Question: I have a very small animation I want to do by moving a view's frame using blocks (rather than the animation headers).
My view hierarchy is quite big so I will explain everything in regards of the specific view I want to animate.
The biggest view is the one that takes the whole screen, so it is 320x480 points. Inside this view, I have another view called "keypadContainerView" that is 320x200 points, located on 0, 261 and it appears at the bottom of the screen. This keypadContainerView has a subview called keypadView, which has a bunch of small buttons as subviews.
Biggest View -> KeypadContainerView -> keypadView -> UIbuttons.
An screenshot:

Although this could go without saying, the keypad there is the keypadContainerView, with is't keypadView and buttons. I need this hierarchy because I'm aiming for eye candy here, and each layer has a different background.
The way I create and deal with that view is here:
'''
keypadViewContainer = [[[UIView alloc] initWithFrame:CGRectMake(0, 261, 320, 200)] autorelease]; //(Original is 0, 261, 320, 200)
keypadView = [[UIView alloc] initWithFrame:CGRectMake(0, 0, 320, 200)];
[keypadViewContainer addSubview:keypadView];
//Add the buttons
[self.view addSubview:keypadViewContainer];
'''
And this is how I'm trying to animate it:
'''
-(void)viewDidAppear:(BOOL)animated
{
[super viewDidAppear:animated];
[UIView animateWithDuration:5.0 animations:^{
self.keypadViewContainer.frame = CGRectMake(0, 0, 320, 200);
} completion:NULL];
}
'''
What is funny is that if I NSLog something in the animations: parameter, I actually get some output so the method is definitely getting called. It's just not animating anything at all.
The whole controller code is here, in case you need it:
'''
//UnlockKeyboardViewController
//------------------------------------------------------------------------
@interface UnlockKeyboardViewController : UIViewController
{
NSArray *buttons;
NSArray *passcodeFields;
UIImage *buttonBackgroundImage;
UIImage *buttonBackgroundHighlightedImage;
UIImage *middleButtonBackgroundImage;
UIImage *middleButtonBackgroundImageHighlighted;
UIImage *screenBackgroundImage;
UIImage *infoViewContainerImage;
UIImage *keypadViewContainerImage;
UIImage *passcodeFieldsContainerImage;
UIImage *infoViewImage;
UIImage *passcodeViewImage;
UIView *infoViewContainer;
UIView *keypadViewContainer;
UIView *passcodeFieldsContainer;
UIView *infoView;
UIView *keypadView;
UIView *passcodeFieldsView;
UIView *infoToDisplayView; //The view the programmer passes to show in infoView.
}
@property(nonatomic, retain)UIImage *buttonBackgroundImage;
@property(nonatomic, retain)UIImage *buttonBackgroundHighlightedImage;
@property(nonatomic, retain)UIImage *screenBackgroundImage;
@property(nonatomic, retain)UIImage *keypadViewBackgroundImage;
@property(nonatomic, retain)UIImage *infoViewContainerImage;
@property(nonatomic, retain)UIImage *keypadViewContainerImage;
@property(nonatomic, retain)UIImage *passcodeFieldsContainerImage;
@property(nonatomic, retain)UIImage *infoViewImage;
@property(nonatomic, retain)UIImage *passcodeViewImage;
@property(nonatomic, retain)UIView *infoToDisplayView;
//Properties for container views.
@property(nonatomic, retain)UIView *infoViewContainer;
@property(nonatomic, retain)UIView *keypadViewContainer;
@property(nonatomic, retain)UIView *passcodeFieldsContainer;
@end
@implementation UnlockKeyboardViewController
@synthesize buttonBackgroundImage = _buttonBackgroundImage;
@synthesize buttonBackgroundHighlightedImage = _buttonBackgroundHighlightedImage;
@synthesize screenBackgroundImage = _screenBackgroundImage;
@synthesize keypadViewBackgroundImage = _keypadViewBackgroundImage;
@synthesize infoViewContainerImage = _infoViewContainerImage;
@synthesize keypadViewContainerImage = _keypadViewContainerImage;
@synthesize passcodeFieldsContainerImage = _passcodeFieldsContainerImage;
@synthesize infoViewImage = _infoViewImage;
@synthesize passcodeViewImage = _passcodeViewImage;
@synthesize infoToDisplayView = _infoToDisplayView;
//Synthesizers for container views.
@synthesize infoViewContainer = _infoViewContainer;
@synthesize keypadViewContainer = _keypadViewContainer;
@synthesize passcodeFieldsContainer = _passcodeFieldsContainer;
-(void)loadView
{
[super loadView];
self.view.frame = CGRectMake(0, 0, 320, 480);
_unlockKeyboardBundle = [NSBundle bundleForClass:[self class]];
buttonBackgroundImage = [UIImage imageWithContentsOfFile:[_unlockKeyboardBundle pathForResource:@"button" ofType:@"png"]];
middleButtonBackgroundImage = [UIImage imageWithContentsOfFile:[_unlockKeyboardBundle pathForResource:@"middleButton" ofType:@"png"]];
buttonBackgroundHighlightedImage = [UIImage imageWithContentsOfFile:[_unlockKeyboardBundle pathForResource:@"pushedButton" ofType:@"png"]];
middleButtonBackgroundImageHighlighted = [UIImage imageWithContentsOfFile:[_unlockKeyboardBundle pathForResource:@"pushedButtonMiddle" ofType:@"png"]];
infoViewContainerImage = [UIImage imageWithContentsOfFile:[_unlockKeyboardBundle pathForResource:@"infoViewContainerImage" ofType:@"png"]];
keypadViewContainerImage = [UIImage imageWithContentsOfFile:[_unlockKeyboardBundle pathForResource:@"keypadViewContainerImage" ofType:@"png"]];
passcodeFieldsContainerImage = [UIImage imageWithContentsOfFile:[_unlockKeyboardBundle pathForResource:@"passcodeViewContainerImage" ofType:@"png"]];
infoViewImage = [UIImage imageWithContentsOfFile:[_unlockKeyboardBundle pathForResource:@"infobackground" ofType:@"png"]];
passcodeViewImage = [UIImage imageWithContentsOfFile:[_unlockKeyboardBundle pathForResource:@"passcodescreen" ofType:@"png"]];
//self.backgroundColor = [UIColor colorWithPatternImage:[UIImage imageWithContentsOfFile:[_unlockKeyboardBundle pathForResource:@"lockbackground" ofType:@"png"]]];
NSAutoreleasePool *pool = [[NSAutoreleasePool alloc] init];
keypadViewContainer = [[[UIView alloc] initWithFrame:CGRectMake(0, 261, 320, 200)] autorelease]; //(Original is 0, 261, 320, 200)
keypadView = [[UIView alloc] initWithFrame:CGRectMake(0, 0, 320, 200)];
[keypadViewContainer addSubview:keypadView];
keypadViewContainer.backgroundColor = [UIColor colorWithPatternImage:keypadViewContainerImage];
NSMutableArray *tempButtons = [NSMutableArray array];
self.view.opaque = YES;
UIButton *button1 = [UIButton buttonWithType:UIButtonTypeCustom];
[button1 setTitle:@"1" forState:UIControlStateNormal];
button1.frame = CGRectMake(0, 0, 106, 50);
UIButton *button4 = [UIButton buttonWithType:UIButtonTypeCustom];
[button4 setTitle:@"4" forState:UIControlStateNormal];
button4.frame = CGRectMake(0, 50, 106, 50);
UIButton *button7 = [UIButton buttonWithType:UIButtonTypeCustom];
[button7 setTitle:@"7" forState:UIControlStateNormal];
button7.frame = CGRectMake(0, 100, 106, 50);
UIButton *cancel = [UIButton buttonWithType:UIButtonTypeCustom];
[cancel setTitle:NSLocalizedString(@"cancel", @"Cancel string") forState:UIControlStateNormal];
cancel.frame = CGRectMake(0, 150, 106, 50);
UIButton *button2 = [UIButton buttonWithType:UIButtonTypeCustom];
[button2 setTitle:@"2" forState:UIControlStateNormal];
button2.frame = CGRectMake(106, 0, 108, 50);
UIButton *button5 = [UIButton buttonWithType:UIButtonTypeCustom];
[button5 setTitle:@"5" forState:UIControlStateNormal];
button5.frame = CGRectMake(106, 50, 108, 50);
UIButton *button8 = [UIButton buttonWithType:UIButtonTypeCustom];
[button8 setTitle:@"8" forState:UIControlStateNormal];
button8.frame = CGRectMake(106, 100, 108, 50);
UIButton *button0 = [UIButton buttonWithType:UIButtonTypeCustom];
[button0 setTitle:@"0" forState:UIControlStateNormal];
button0.frame = CGRectMake(106, 150, 108, 50);
UIButton *button3 = [UIButton buttonWithType:UIButtonTypeCustom];
[button3 setTitle:@"3" forState:UIControlStateNormal];
button3.frame = CGRectMake(214, 0, 106, 50);
UIButton *button6 = [UIButton buttonWithType:UIButtonTypeCustom];
[button6 setTitle:@"6" forState:UIControlStateNormal];
button6.frame = CGRectMake(214, 50, 106, 50);
UIButton *button9 = [UIButton buttonWithType:UIButtonTypeCustom];
[button9 setTitle:@"9" forState:UIControlStateNormal];
button9.frame = CGRectMake(214, 100, 106, 50);
UIButton *cancelOrDelete = [UIButton buttonWithType:UIButtonTypeCustom];
[cancelOrDelete setTitle:@"<-" forState:UIControlStateNormal];
cancelOrDelete.frame = CGRectMake(214, 150, 108, 50);
[tempButtons addObject:button1];
[tempButtons addObject:button2];
[tempButtons addObject:button3];
[tempButtons addObject:button4];
[tempButtons addObject:button5];
[tempButtons addObject:button6];
[tempButtons addObject:button7];
[tempButtons addObject:button8];
[tempButtons addObject:button9];
[tempButtons addObject:button0];
[tempButtons addObject:cancel];
[tempButtons addObject:cancelOrDelete];
buttons = [[NSArray arrayWithArray:tempButtons] retain];
for(UIButton *theButton in buttons)
{
if([theButton.currentTitle isEqualToString:@"2"] || [theButton.currentTitle isEqualToString:@"5"] || [theButton.currentTitle isEqualToString:@"8"] || [theButton.currentTitle isEqualToString:@"0"])
{
[theButton setBackgroundImage:middleButtonBackgroundImage forState:UIControlStateNormal];
[theButton setBackgroundImage:middleButtonBackgroundImageHighlighted forState:UIControlStateHighlighted];
}else
{
[theButton setBackgroundImage:buttonBackgroundImage forState:UIControlStateNormal];
[theButton setBackgroundImage:middleButtonBackgroundImageHighlighted forState:UIControlStateHighlighted];
}
[keypadView addSubview:theButton];
}
[self.view addSubview:keypadViewContainer];
passcodeFieldsView = [[[UIView alloc] initWithFrame:CGRectMake(0, 0,320, 110)] autorelease];
passcodeFieldsContainer = [[[UIView alloc] initWithFrame:CGRectMake(0, 151, 320, 110)] autorelease];
passcodeFieldsContainer.backgroundColor = [UIColor colorWithPatternImage:passcodeFieldsContainerImage];
passcodeFieldsView.backgroundColor = [UIColor colorWithPatternImage:passcodeViewImage];
NSMutableArray *passTemps = [NSMutableArray array];
UITextField *tf1 = [[[UITextField alloc] initWithFrame:CGRectMake(24, 27, 50, 50)] autorelease];
UITextField *tf2 = [[[UITextField alloc] initWithFrame:CGRectMake(98, 27, 50, 50)] autorelease];
UITextField *tf3 = [[[UITextField alloc] initWithFrame:CGRectMake(172, 27, 50, 50)] autorelease];
UITextField *tf4 = [[[UITextField alloc] initWithFrame:CGRectMake(246, 27, 50, 50)] autorelease];
[passTemps addObject:tf1];
[passTemps addObject:tf2];
[passTemps addObject:tf3];
[passTemps addObject:tf4];
passcodeFields = [[NSArray arrayWithArray:passTemps] retain];
for(UITextField *theTf in passcodeFields)
{
theTf.borderStyle = UITextBorderStyleBezel;
theTf.backgroundColor = [UIColor whiteColor];
theTf.enabled = NO;
theTf.contentVerticalAlignment = UIControlContentVerticalAlignmentCenter;
theTf.textAlignment = UITextAlignmentCenter;
theTf.adjustsFontSizeToFitWidth = YES;
theTf.alpha = 0.7;
theTf.secureTextEntry = YES;
[passcodeFieldsView addSubview:theTf];
}
[passcodeFieldsContainer addSubview:passcodeFieldsView];
[self.view addSubview:passcodeFieldsContainer];
infoView = [[[UIView alloc] initWithFrame:CGRectMake(0, 0, 320, 151)] autorelease];
infoView.backgroundColor = [UIColor colorWithPatternImage:infoViewImage];
infoViewContainer = [[[UIView alloc] initWithFrame:CGRectMake(0, 0, 320, 151)] autorelease];
infoViewContainer.backgroundColor = [UIColor colorWithPatternImage:infoViewContainerImage];
[infoViewContainer addSubview:infoView];
[self.view addSubview:infoViewContainer];
[pool drain];
}
-(void)viewDidLoad
{
[super viewDidLoad];
}
-(void)viewDidAppear:(BOOL)animated
{
[super viewDidAppear:animated];
[UIView animateWithDuration:5.0 animations:^{
self.keypadViewContainer.frame = CGRectMake(0, 0, 320, 200);
} completion:NULL];
}
-(void)dealloc
{
[buttons release];
[passcodeFields release];
[buttonBackgroundImage release];
[buttonBackgroundHighlightedImage release];
[screenBackgroundImage release];
[infoView release];
[keypadView release];
[passcodeFieldsView release];
[infoViewContainerImage release];
[keypadViewContainerImage release];
[passcodeFieldsContainerImage release];
[infoViewImage release];
[passcodeViewImage release];
[infoToDisplayView release];
[super dealloc];
}
@end
'''
I have a small feeling it may have something to do with the way I'm dealing with my views, so there's the whole source code.
Any help with this will be highly appreciated.
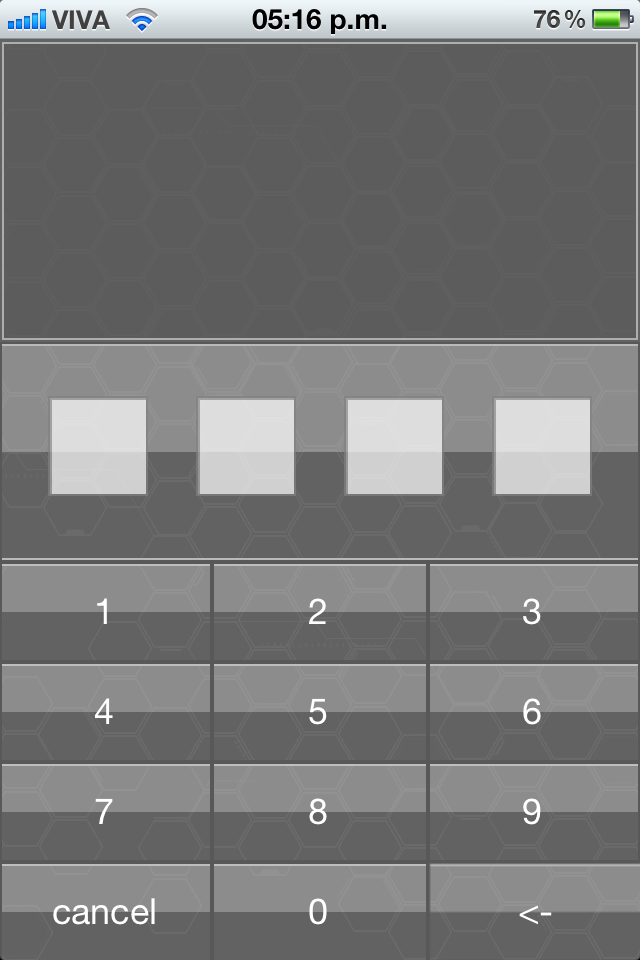
Answer: Instead of those :
'''
keypadViewContainer = [[[UIView alloc] initWithFrame:CGRectMake(0, 261, 320, 200)] autorelease];
'''
Use
'''
Self.keypadViewContainer = .....
'''
and your @synthesize are wrong.
You declare iVars explicitly without underscore,
But use synthesize to create underscored iVars.
So your properties correspond to
_keypadViewContainer
but in your loadView you assign to keypadViewController
Quickest fix: just use @synthesize instead of synthesize = ...
(that is only if you don't use Xcode 4.4!)
Best fix: get rid of the explicit iVar declaration and
Make sure to use _keypadViewContainer etc. when you access iVar directly like in dealloc.
Ideal fix: use ARC and use IB to build your keypad interface (why don't you btw?)